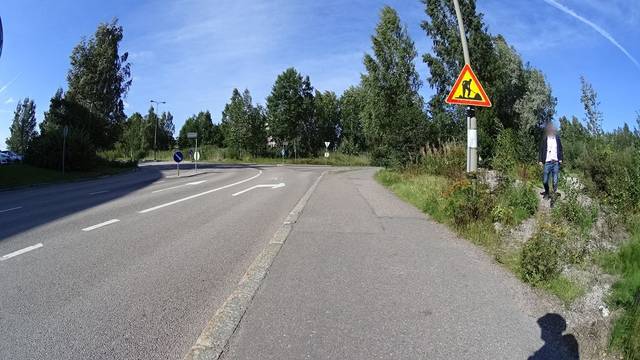
Region: Finland
Coordinates: 60.186, 24.813